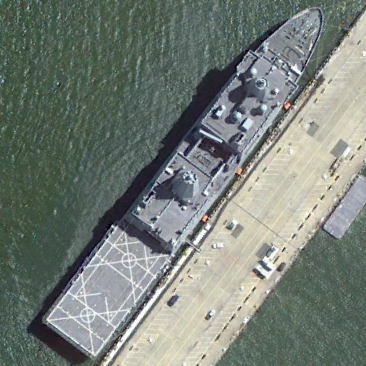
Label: San_Antonio-class_transport_dock